Question: I am using Sitecore 7.2. When I search for item in Media Library and result is empty, search field is disabled. This happens just in 7.2 version, my other site is running on 7.5 and there is search field still enabled. Is this just some kind of wrong configuration or it was changed in Sitecore 7.5?

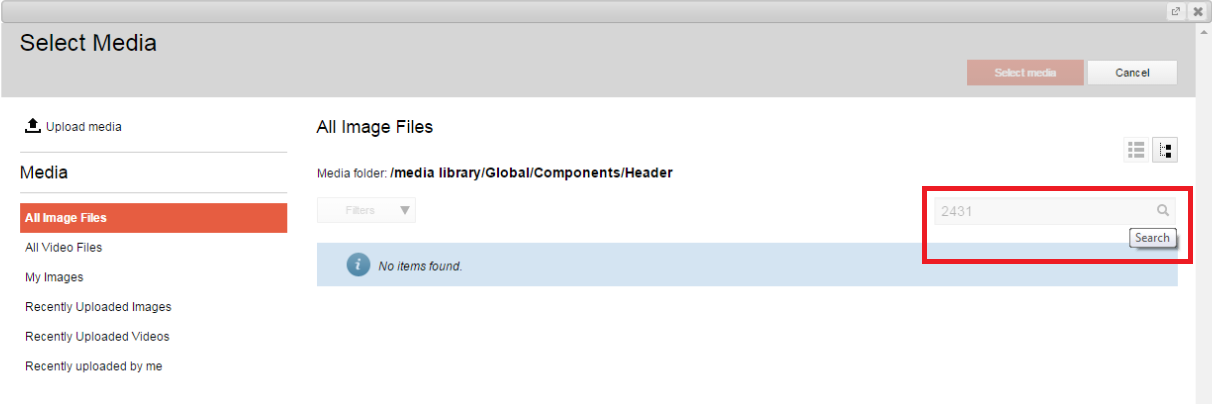
Answer: So I wrote directly to Sitecore support. This is bug in 7.2 version and it's fixed in 7.5 version.